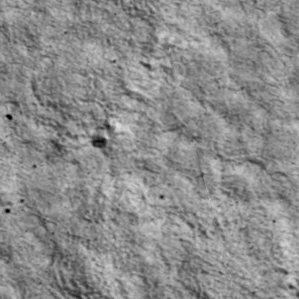
Label: non_frost